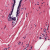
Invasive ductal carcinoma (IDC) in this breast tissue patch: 0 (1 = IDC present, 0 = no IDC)